Question: I'm trying to reproduce an old GUI screen in my application that uses ncurses for terminal display. The old GUI used characters that looked like this:
Is there a special ASCII code or other mechanism to do this with ncurses?
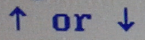
Answer: You can use the arrows in unicode, here you can find a list of <URL> and the relative codes.
'ncursesw' has the support to wide character set, you should just set the locale:
'''
setlocale(LC_ALL, "")
'''